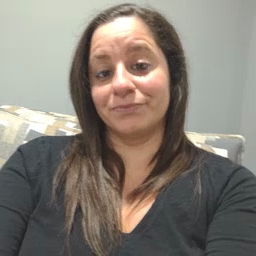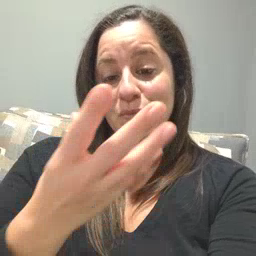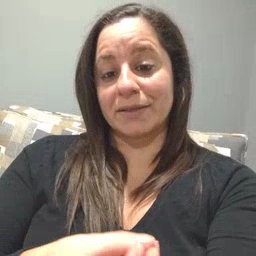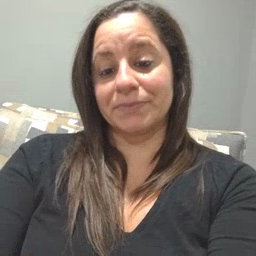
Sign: wet